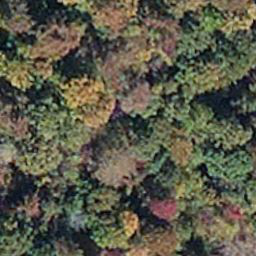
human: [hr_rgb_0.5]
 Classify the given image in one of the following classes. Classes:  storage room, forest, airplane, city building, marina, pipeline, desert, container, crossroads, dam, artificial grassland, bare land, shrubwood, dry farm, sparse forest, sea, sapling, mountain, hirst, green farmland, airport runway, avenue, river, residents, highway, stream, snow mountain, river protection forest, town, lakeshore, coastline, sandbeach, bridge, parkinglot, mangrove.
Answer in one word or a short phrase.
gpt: mangrove